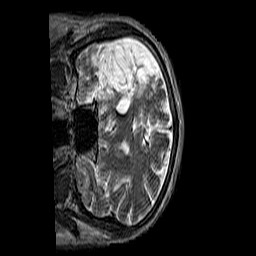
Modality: T2w
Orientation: coronal
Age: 49
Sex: male
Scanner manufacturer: siemens
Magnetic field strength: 3 T
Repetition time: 3.2 s
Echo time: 0.212 s